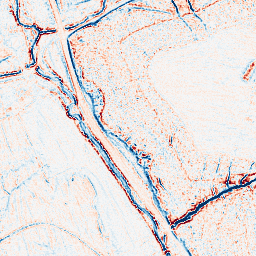
Category: classical
Decomposition family: uniform
Decomposition parameters: size: 5
Upsampling method: edge_directed
Upsampling parameters: scale: 2
Upsampling scale: 2